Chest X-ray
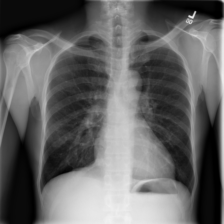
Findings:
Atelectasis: negative
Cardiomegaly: negative
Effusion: negative
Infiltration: negative
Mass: negative
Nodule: negative
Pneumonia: negative
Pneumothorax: negative
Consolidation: negative
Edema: negative
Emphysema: negative
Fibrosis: negative
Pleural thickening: negative
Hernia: negative